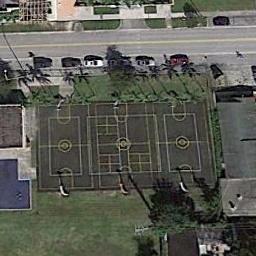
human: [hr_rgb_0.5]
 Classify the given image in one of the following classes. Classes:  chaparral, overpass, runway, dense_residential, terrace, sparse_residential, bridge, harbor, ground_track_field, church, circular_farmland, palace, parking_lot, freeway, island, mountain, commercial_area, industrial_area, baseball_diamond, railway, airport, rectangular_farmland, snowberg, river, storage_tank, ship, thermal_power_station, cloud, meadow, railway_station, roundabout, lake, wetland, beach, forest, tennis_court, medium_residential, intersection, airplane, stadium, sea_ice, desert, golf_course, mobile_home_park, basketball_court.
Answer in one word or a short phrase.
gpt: basketball_court